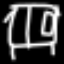
Label: bed